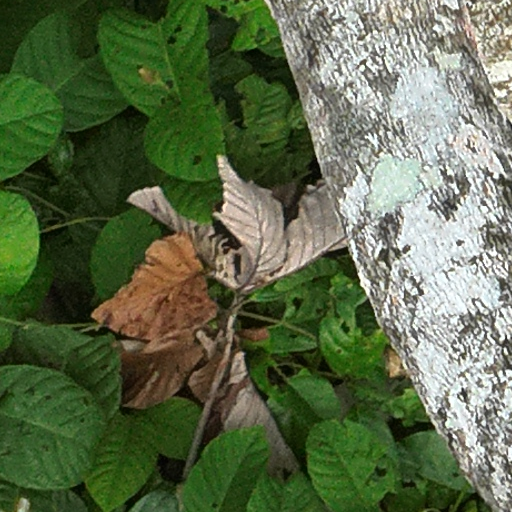
Species: Cecropia insignis
GBIF accepted scientific name: Cecropia insignis
Crown area (m\u00b2): 159.985